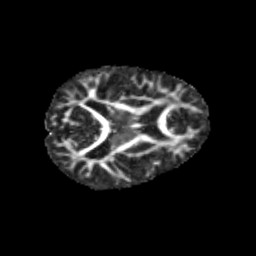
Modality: FA
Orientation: axial
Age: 10
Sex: male
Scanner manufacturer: siemens
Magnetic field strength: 3 T
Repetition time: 3.8 s
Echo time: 0.07 s